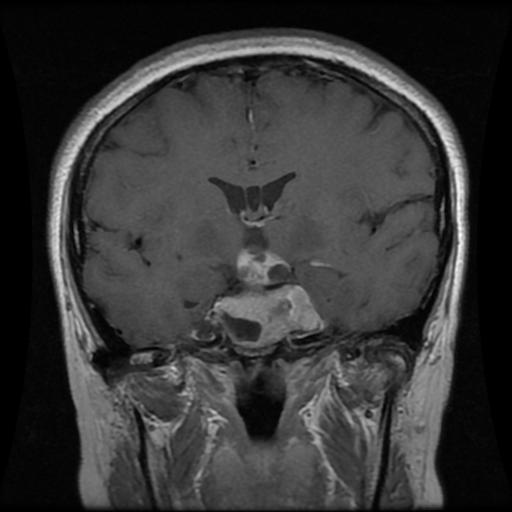
Label: pituitary